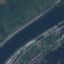
Label: River